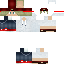
A male human skin with medium skin, wearing brown long hair dressed in a blue hoodie and red pants, featuring a closed mouth.